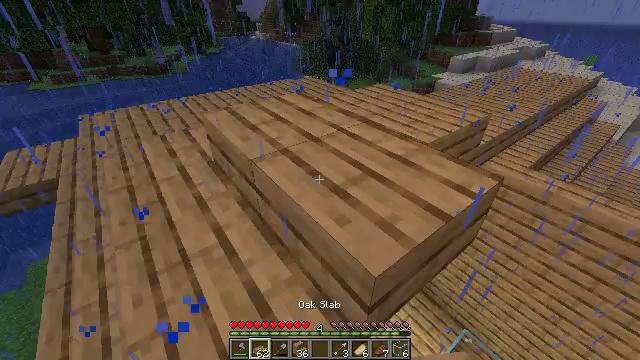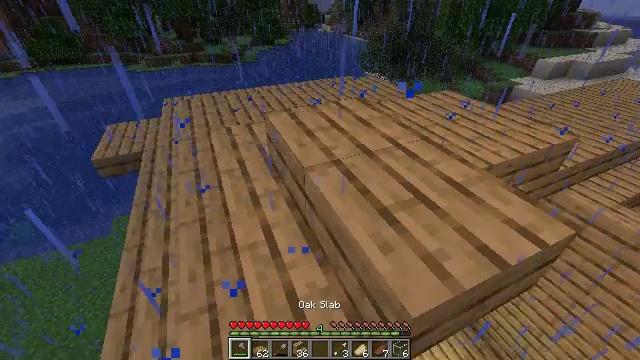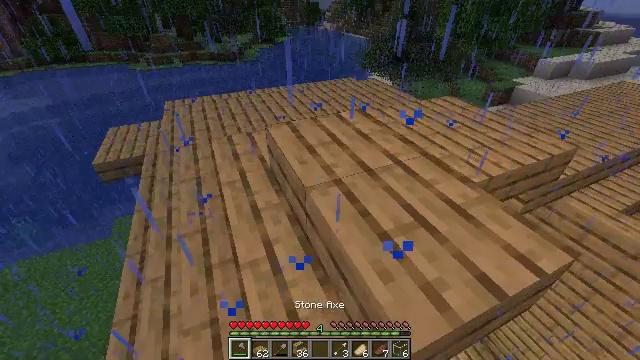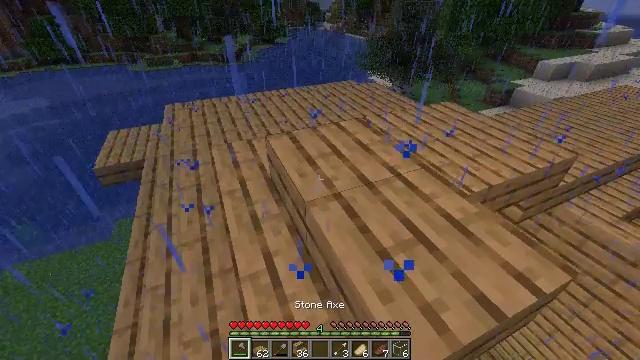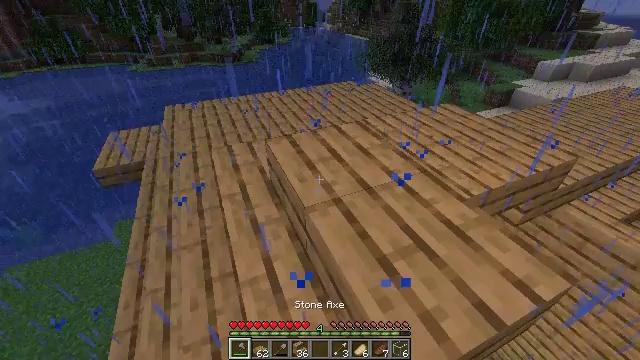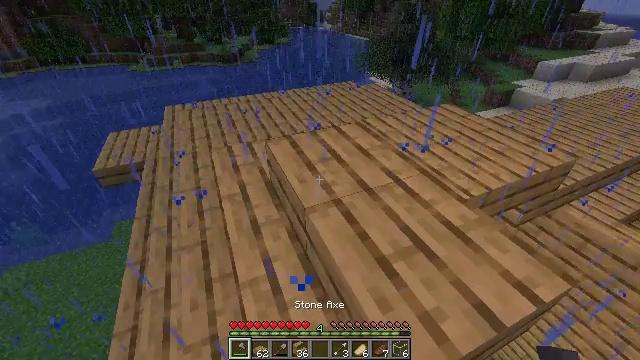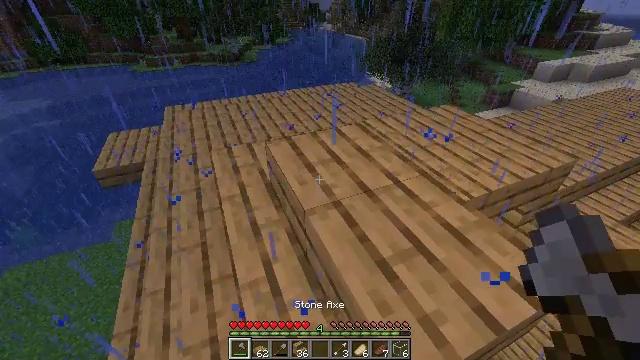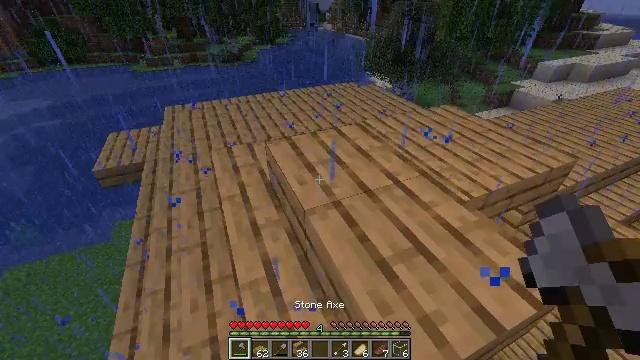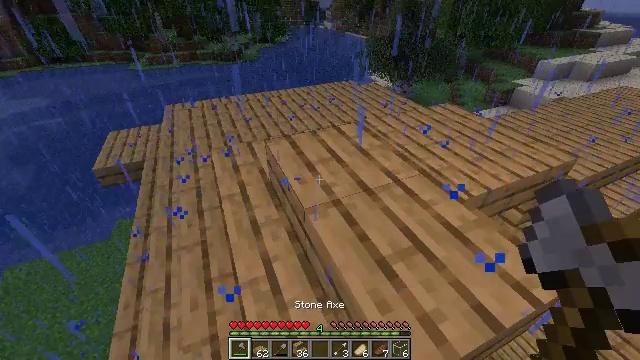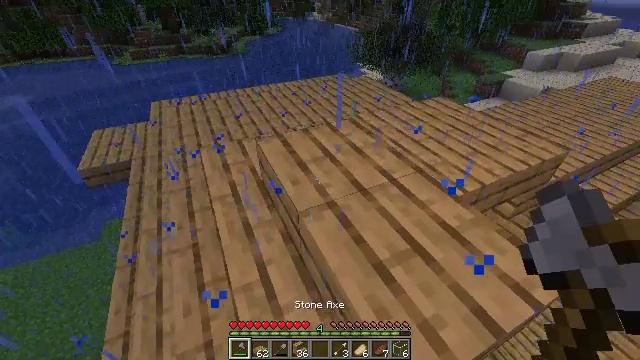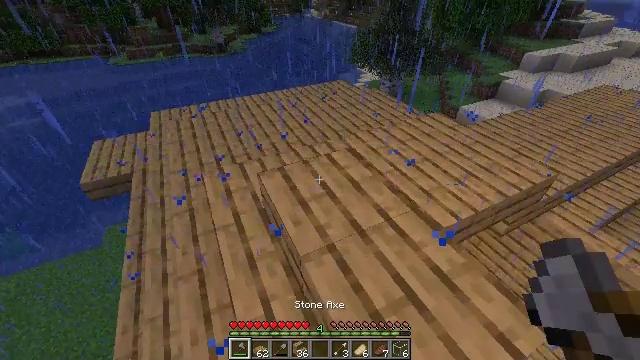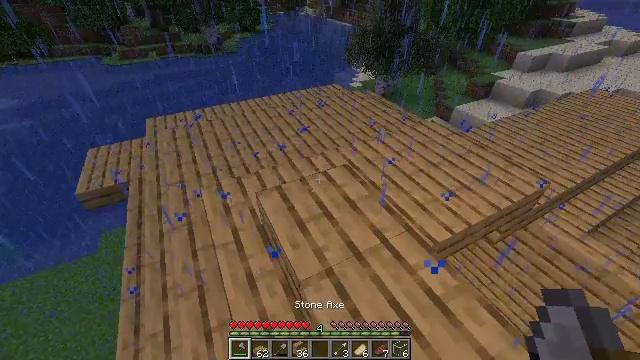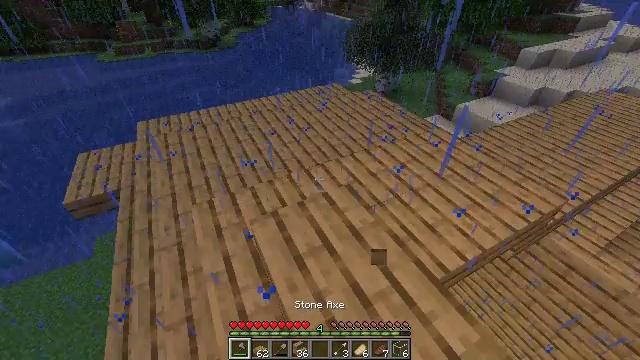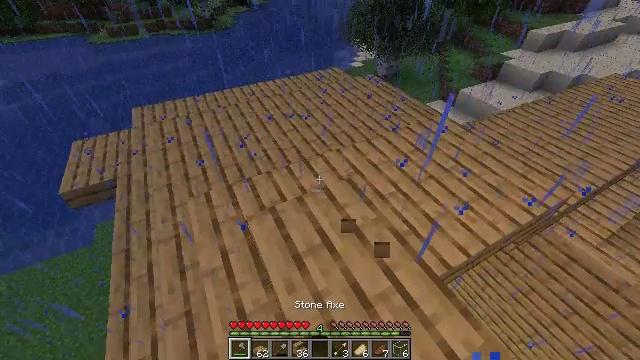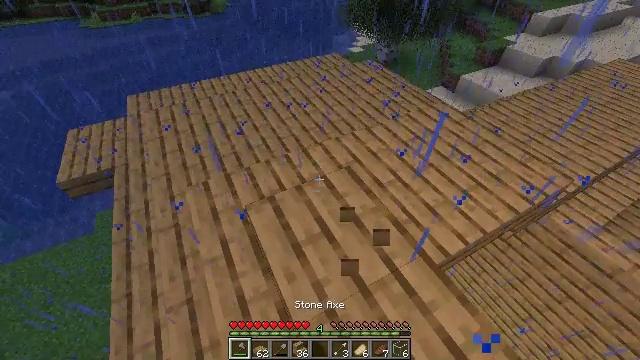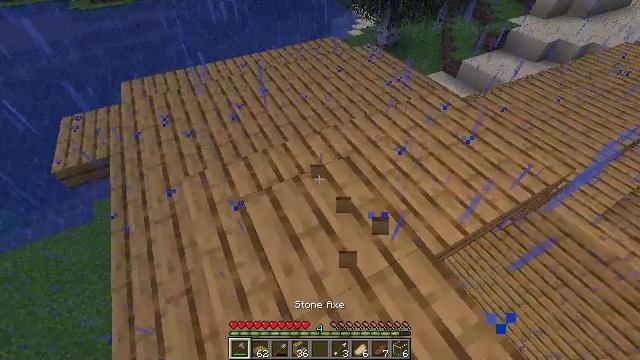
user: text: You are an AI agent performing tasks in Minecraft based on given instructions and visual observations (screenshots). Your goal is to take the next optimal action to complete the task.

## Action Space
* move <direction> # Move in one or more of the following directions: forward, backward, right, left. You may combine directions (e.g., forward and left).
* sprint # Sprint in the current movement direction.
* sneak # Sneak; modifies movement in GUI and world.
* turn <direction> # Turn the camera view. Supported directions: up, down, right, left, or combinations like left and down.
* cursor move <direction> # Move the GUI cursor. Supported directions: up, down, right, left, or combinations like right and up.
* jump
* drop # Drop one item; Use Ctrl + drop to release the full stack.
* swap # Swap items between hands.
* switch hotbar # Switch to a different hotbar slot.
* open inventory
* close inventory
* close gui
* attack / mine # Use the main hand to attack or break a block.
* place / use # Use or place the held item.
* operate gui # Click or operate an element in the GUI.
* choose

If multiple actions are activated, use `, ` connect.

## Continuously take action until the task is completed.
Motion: motion action
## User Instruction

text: Remove the oak slab to gather resources.
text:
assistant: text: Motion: move forward, turn left and down, switch to hotbar 1
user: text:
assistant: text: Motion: no_op
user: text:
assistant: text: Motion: no_op
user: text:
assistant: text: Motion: no_op
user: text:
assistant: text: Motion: no_op
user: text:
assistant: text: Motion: no_op
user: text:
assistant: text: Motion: no_op
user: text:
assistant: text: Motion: no_op
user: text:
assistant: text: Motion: move forward, turn right and down
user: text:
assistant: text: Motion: move forward
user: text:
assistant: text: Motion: move forward, turn right
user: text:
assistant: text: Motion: move forward, attack / mine
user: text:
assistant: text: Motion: turn down, attack / mine
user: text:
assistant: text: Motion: turn down, attack / mine
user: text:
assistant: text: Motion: turn down, attack / mine
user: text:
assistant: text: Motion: turn down, attack / mine
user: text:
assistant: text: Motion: turn down, attack / mine
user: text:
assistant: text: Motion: turn down, attack / mine
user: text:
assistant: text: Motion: turn down, attack / mine
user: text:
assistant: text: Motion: attack / mine
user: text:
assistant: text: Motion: attack / mine
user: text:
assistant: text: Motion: turn down, attack / mine
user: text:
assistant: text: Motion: turn down, attack / mine
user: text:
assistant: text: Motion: attack / mine
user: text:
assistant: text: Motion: attack / mine
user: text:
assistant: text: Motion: attack / mine
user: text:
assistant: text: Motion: attack / mine
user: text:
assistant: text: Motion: attack / mine
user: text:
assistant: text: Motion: attack / mine
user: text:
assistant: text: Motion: attack / mine